Field crop: tomato
Growth stage: 1
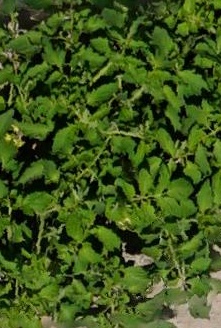
Species: tomato